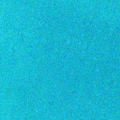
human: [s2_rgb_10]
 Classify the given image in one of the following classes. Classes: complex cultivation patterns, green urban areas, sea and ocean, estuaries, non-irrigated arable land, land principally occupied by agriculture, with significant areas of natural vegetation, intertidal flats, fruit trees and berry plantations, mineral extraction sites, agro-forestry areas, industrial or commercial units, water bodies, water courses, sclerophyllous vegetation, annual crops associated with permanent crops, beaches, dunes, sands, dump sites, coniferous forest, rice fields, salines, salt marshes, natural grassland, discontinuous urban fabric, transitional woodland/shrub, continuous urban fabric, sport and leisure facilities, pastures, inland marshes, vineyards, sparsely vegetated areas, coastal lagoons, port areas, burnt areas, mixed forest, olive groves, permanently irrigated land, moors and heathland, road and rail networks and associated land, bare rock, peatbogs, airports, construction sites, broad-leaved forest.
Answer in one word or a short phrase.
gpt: sea and ocean